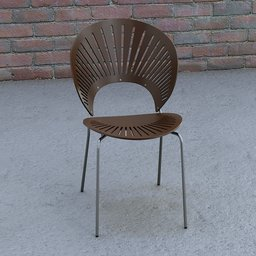
Label: furniture